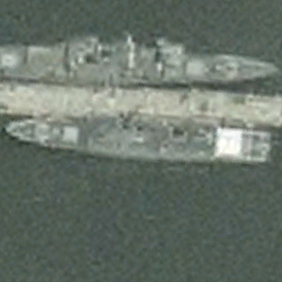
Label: destroyer